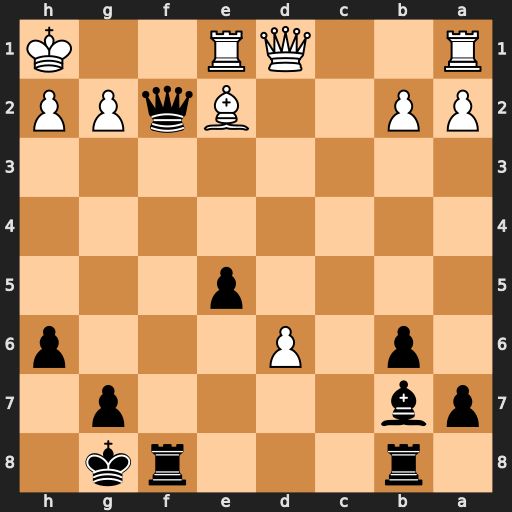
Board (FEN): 1r3rk1/pb4p1/1p1P3p/4p3/8/8/PP2BqPP/R2QR2K
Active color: b
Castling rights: -
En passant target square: -
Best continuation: Bxg2#